Field crop: tomato
Growth stage: 2
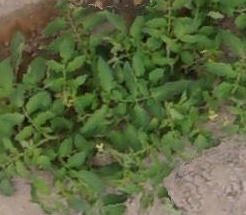
Species: tomato